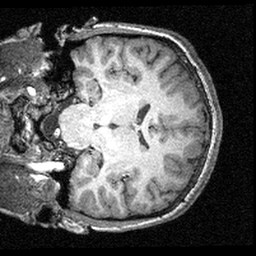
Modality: T1w
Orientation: coronal
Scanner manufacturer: siemens
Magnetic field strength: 3 T
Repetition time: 1.57 s
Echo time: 0.00304 s